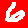
Digit: 6